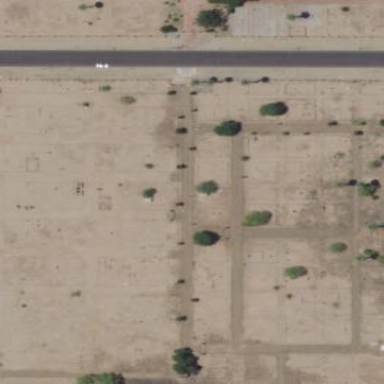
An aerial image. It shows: Cemetery with fence around it.